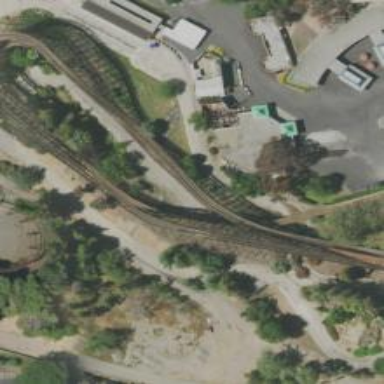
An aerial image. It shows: Thrilling roller coaster attraction.